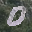
Label: 0